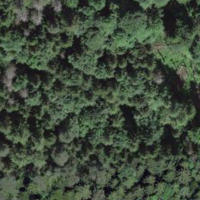
EUNIS habitat code: 43
Species observed at this site:
Mercurialis perennis